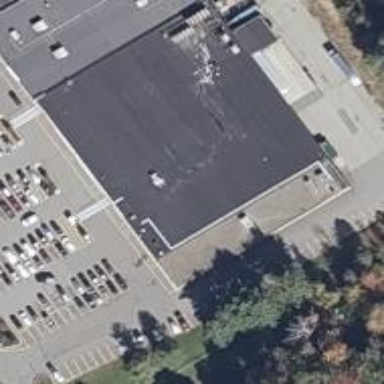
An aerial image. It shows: Supermarket.